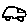
Label: car